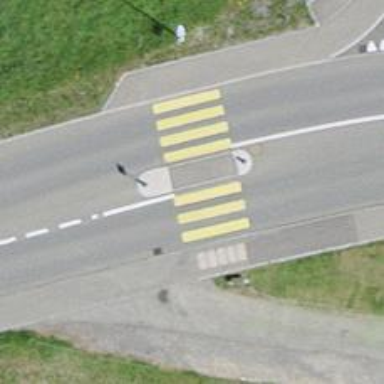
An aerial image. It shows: Marked zebra crossing with island.